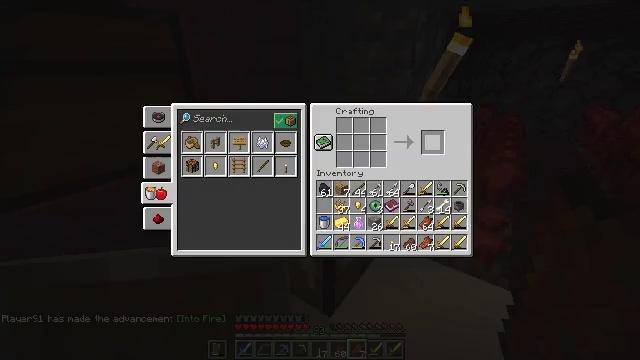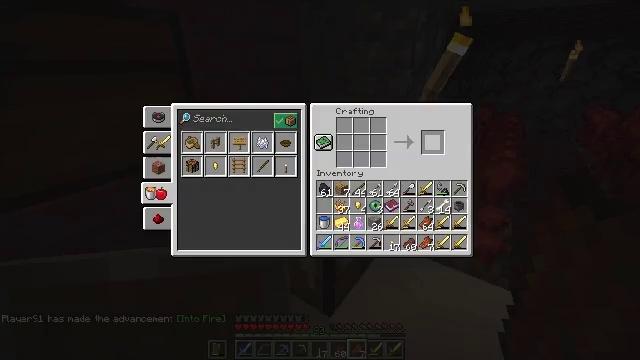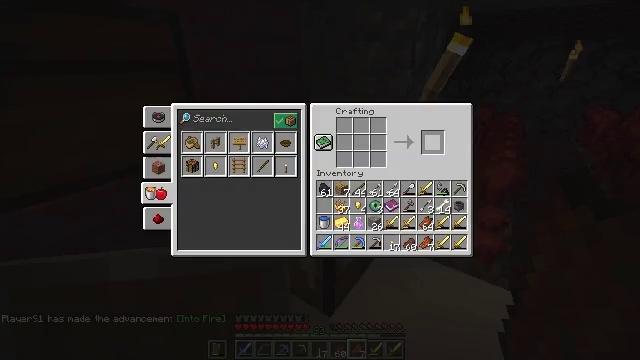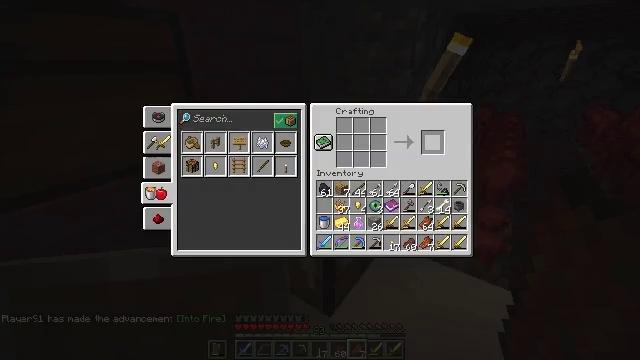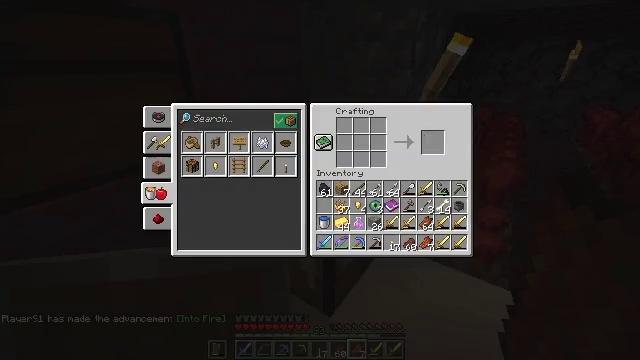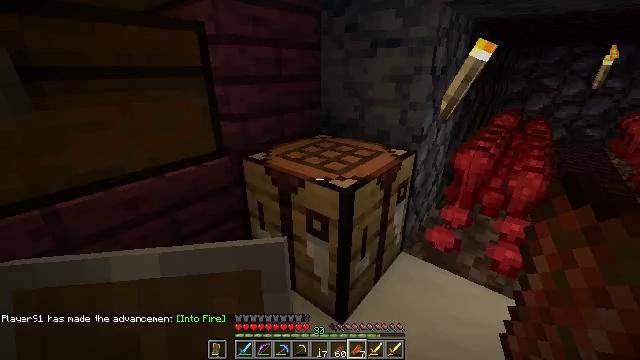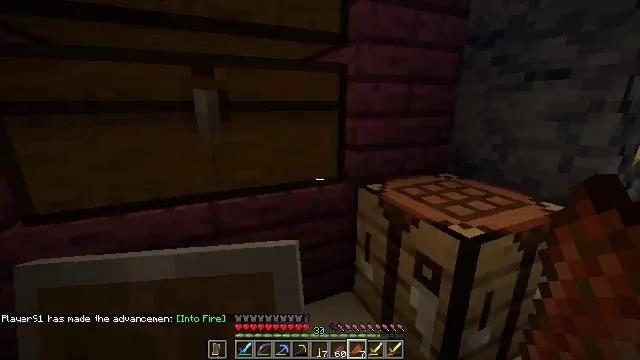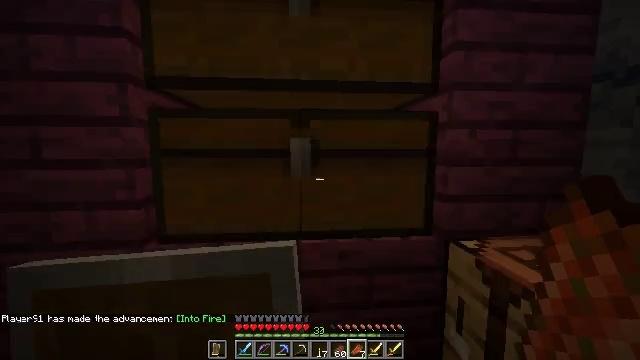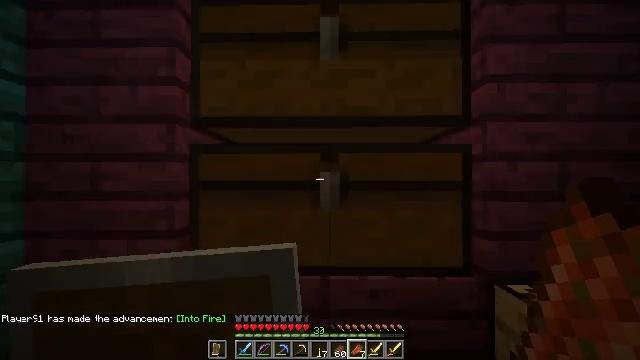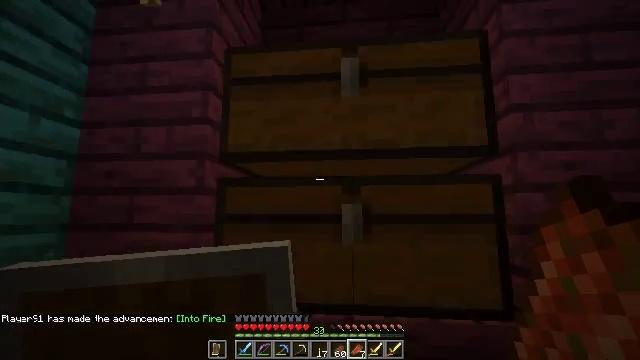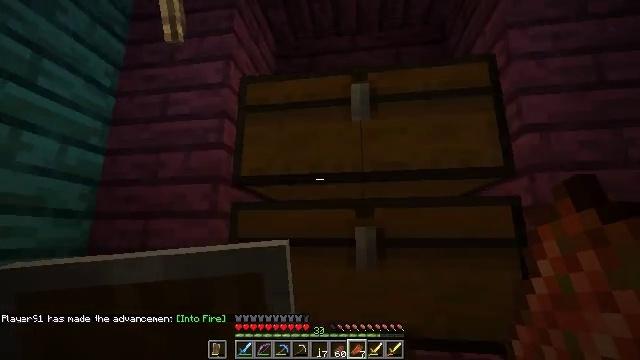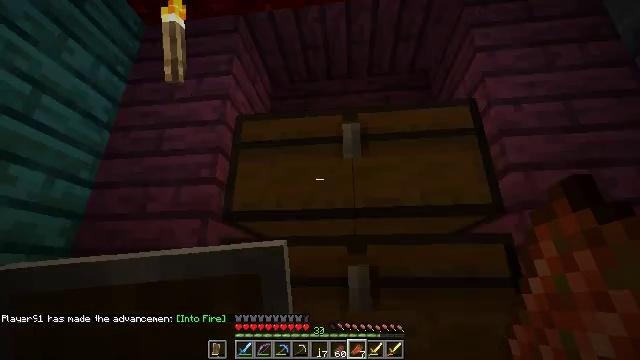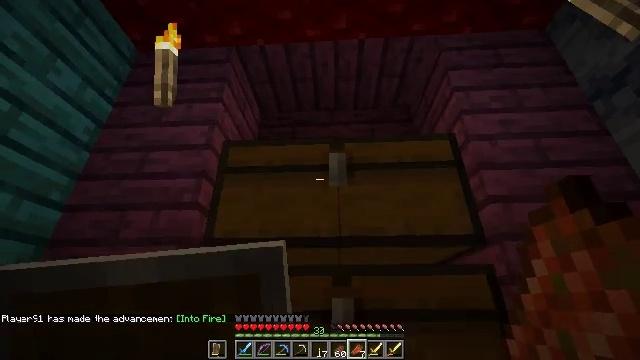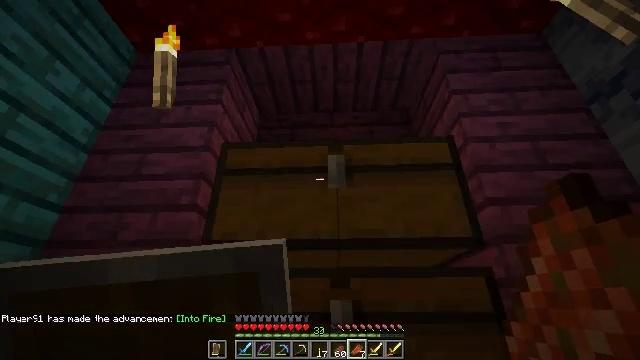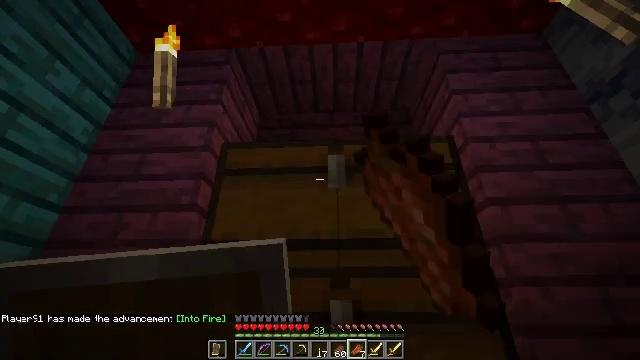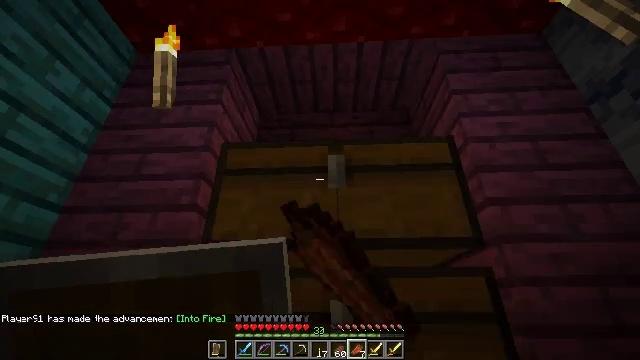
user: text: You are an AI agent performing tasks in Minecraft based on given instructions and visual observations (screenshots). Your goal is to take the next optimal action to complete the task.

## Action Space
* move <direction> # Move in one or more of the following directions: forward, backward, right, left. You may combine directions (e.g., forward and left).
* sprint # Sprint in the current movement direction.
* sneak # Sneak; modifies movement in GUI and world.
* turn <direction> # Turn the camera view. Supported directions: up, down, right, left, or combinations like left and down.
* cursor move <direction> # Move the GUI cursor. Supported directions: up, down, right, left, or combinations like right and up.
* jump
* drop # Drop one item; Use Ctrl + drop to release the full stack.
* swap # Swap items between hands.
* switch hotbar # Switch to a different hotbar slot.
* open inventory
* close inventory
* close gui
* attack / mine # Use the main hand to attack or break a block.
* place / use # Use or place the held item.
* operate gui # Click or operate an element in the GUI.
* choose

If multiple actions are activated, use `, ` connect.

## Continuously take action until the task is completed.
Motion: motion action
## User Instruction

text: craft item air
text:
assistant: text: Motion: open gui
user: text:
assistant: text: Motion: no_op
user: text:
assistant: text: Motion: no_op
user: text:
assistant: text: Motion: cursor move right
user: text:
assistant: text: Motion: cursor move left and up
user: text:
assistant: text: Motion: turn left and up, close gui
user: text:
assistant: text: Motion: turn left and up
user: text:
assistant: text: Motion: turn left and up
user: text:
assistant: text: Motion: turn left and up
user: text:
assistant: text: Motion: turn left and up
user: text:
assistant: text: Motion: turn right and up
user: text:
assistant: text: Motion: turn right and up
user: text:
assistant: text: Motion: use / place
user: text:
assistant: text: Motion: use / place
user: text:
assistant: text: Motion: no_op
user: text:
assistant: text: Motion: no_op
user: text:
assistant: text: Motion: no_op
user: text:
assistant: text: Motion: open gui
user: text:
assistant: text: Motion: no_op
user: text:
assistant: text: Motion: sneak
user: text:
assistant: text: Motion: sneak, cursor move down
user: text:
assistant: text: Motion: sneak, cursor move down
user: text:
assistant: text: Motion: sneak, cursor move left
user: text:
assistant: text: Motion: sneak
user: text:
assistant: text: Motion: sneak
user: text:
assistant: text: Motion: sneak, choose
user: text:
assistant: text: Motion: sneak
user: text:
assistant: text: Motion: sneak
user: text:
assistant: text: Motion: sneak
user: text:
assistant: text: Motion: sneak, cursor move left